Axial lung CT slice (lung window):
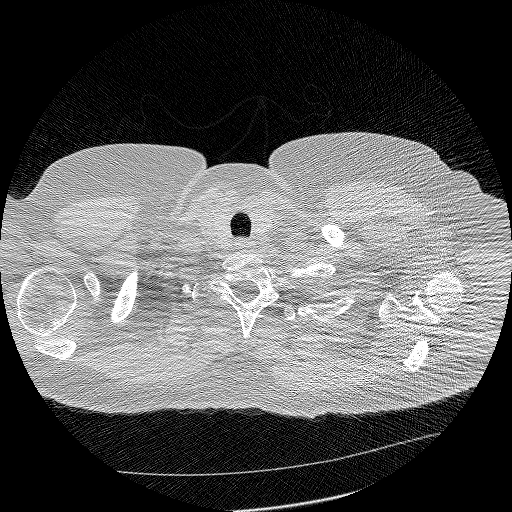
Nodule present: no